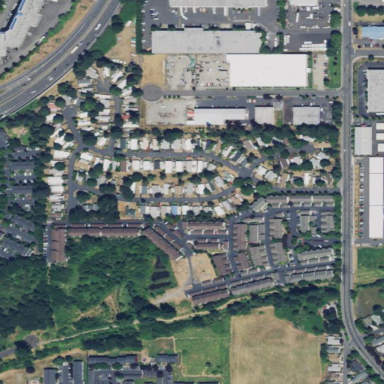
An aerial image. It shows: Residential area designated as trailer park.